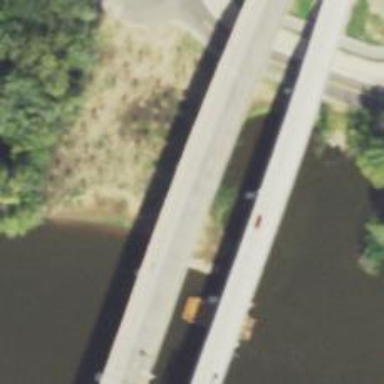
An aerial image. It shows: Primary highway with bridge.